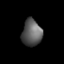
Tissue: lung
Cell type: Endothelial cells
Senescence score: 0.5592
Nuclear area (px): 519
Mean DAPI intensity: 91.565